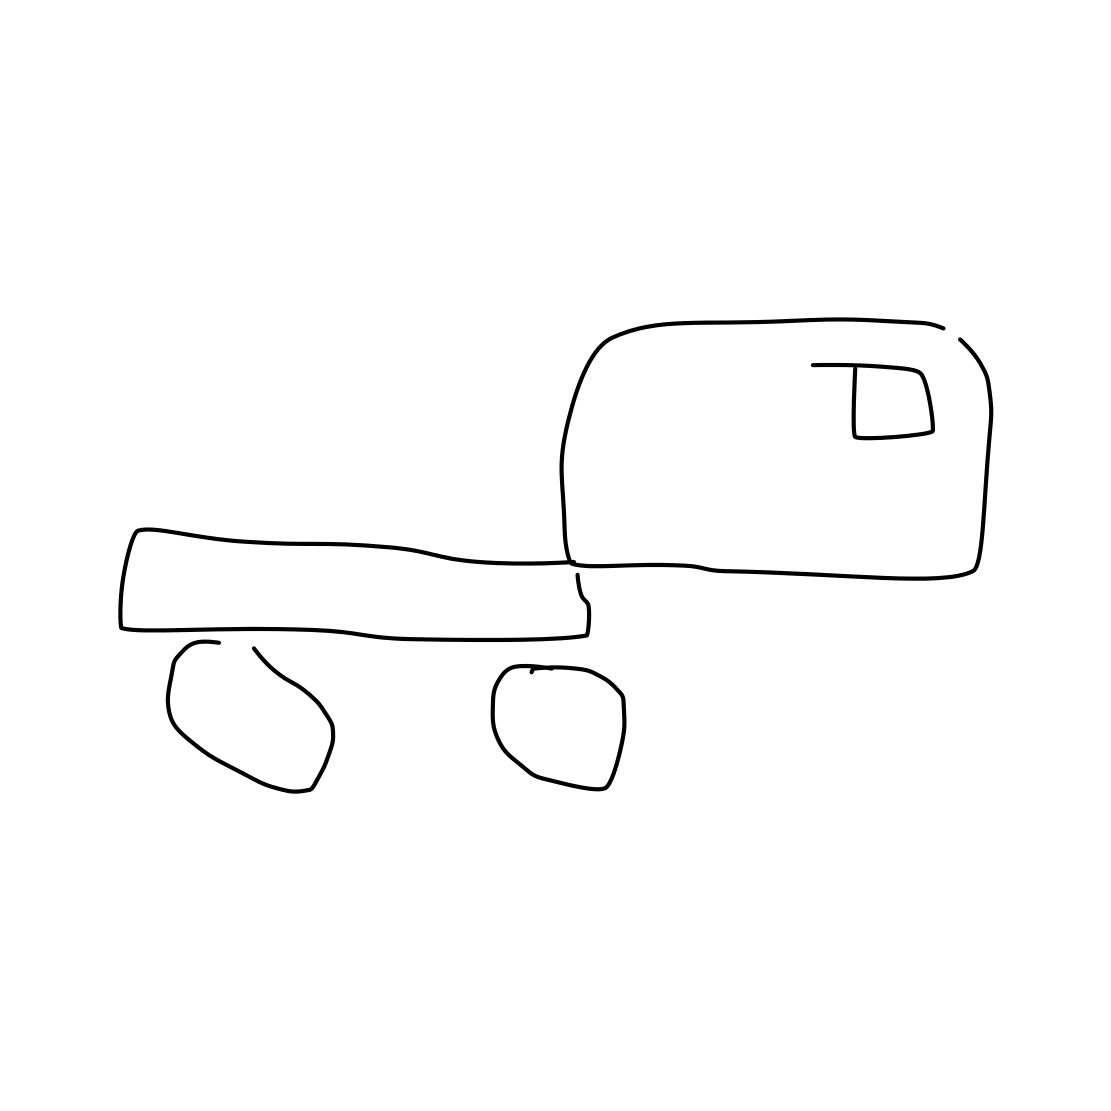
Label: truck